Aerial crown-view tile of a tropical tree (Barro Colorado Island, Panama), acquired 20250217:
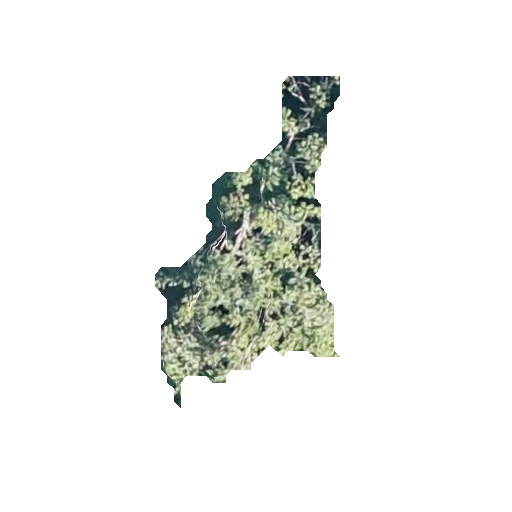
Species: Trattinnickia aspera
GBIF accepted scientific name: Trattinnickia aspera
Crown area: 46.983 m²